Question: I have a Firebase DB with "post/(randID)" structure, and Post class that inherits from an Item class. I already wrote a snapshot function that properly takes the value of all child nodes, but am now trying to only take a snapshot of post/ children that match elements of a name array I already have.
I'm properly getting values  but not correctly appending temp values to my Item array at the breakpoint. Any help would be much appreciated
----------- CODE -----------
'''
func getWavePosts() {
self.tempPosts = []
for name in self.tempNames {
var postRef = Database.database().reference().child("posts/\(name)")
postRef.observe(.value, with: {snapshot in
var test = snapshot.value as? [String:Any]
var author = test!["author"] as? [String:Any]
var uid = author!["uid"] as? String
var username = author!["username"] as? String
var photoURL = author!["photoURL"] as? String
var url = URL(string: photoURL!)
var imageURL = test!["imageURL"] as? String
var text = test!["text"] as? String
var timestamp = test!["timestamp"] as? Double
var userProfile = UserProfile(uid: uid!, username: username!, photoURL: url!)
var post = Post(id: name, author: userProfile, text: text!, timestamp: timestamp!, imageURL: imageURL!)
self.tempPosts.append(post)
//print(self.tempPosts)
//self.items = self.tempPosts
})
//self.items = self.tempPosts
}
print(self.tempPosts.count)
print(self.items.count)
}
'''
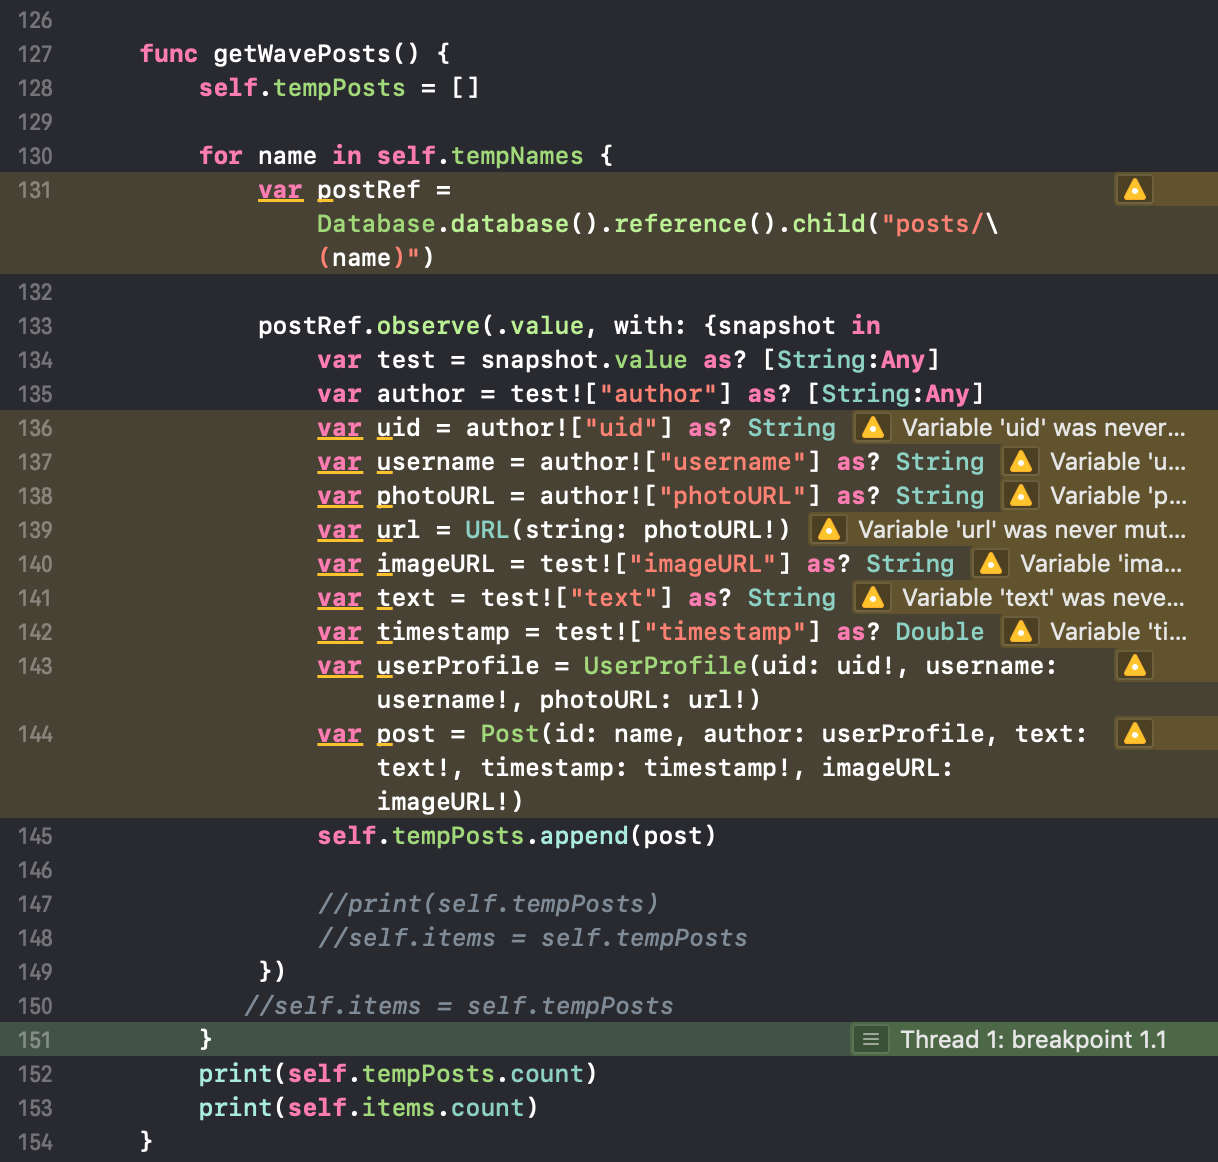
Answer: First, your function should have 'completion' with array of 'Post' as parameter
'''
func getWavePosts(_ completion: @escaping ([Post]) -> () )
'''
...now let's meet with 'DispatchGroup'.
First declare new 'DispatchGroup' before foreach loop. Then before you 'observe' 'postRef' enter to 'dispatchGroup' and after you append received 'Post' to an array (define this array within function, don't use global variable) leave 'dispatchGroup'. When every 'Post' is added to an array, call 'completion' in closure of 'dispatchGroup.notify(queue:)'
'''
func getWavePosts(_ completion: @escaping ([Post]) -> () ) {
var tempPosts = []
let dispatchGroup = DispatchGroup()
for name in self.tempNames {
dispatchGroup.enter()
var postRef = Database.database().reference().child("posts/\(name)")
postRef.observe(.value, with: { snapshot in
...
tempPosts.append(post)
dispatchGroup.leave()
})
}
dispatchGroup.notify(queue: .main) {
completion(tempPosts)
}
}
'''
Then you have access to your received posts in closure of this method when you call it
'''
getWavePosts { posts in
... // do whatever you want to
}
'''